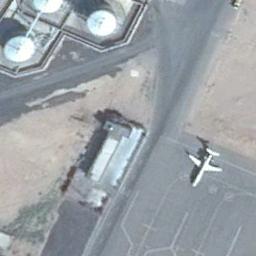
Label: airplane